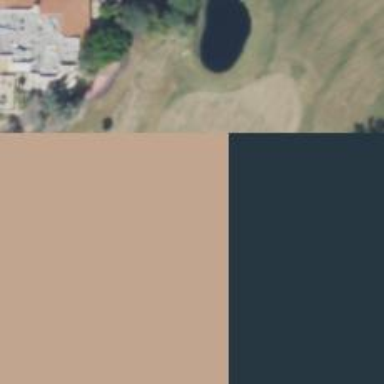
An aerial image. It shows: Golf hole.